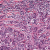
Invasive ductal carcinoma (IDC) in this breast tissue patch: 1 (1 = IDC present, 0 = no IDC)